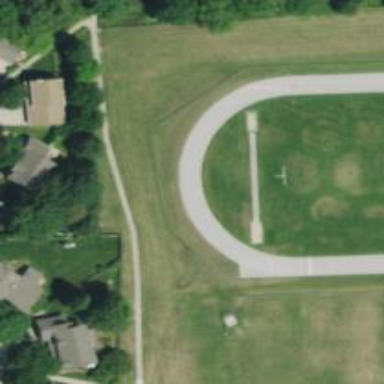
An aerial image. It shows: Track in leisure land.